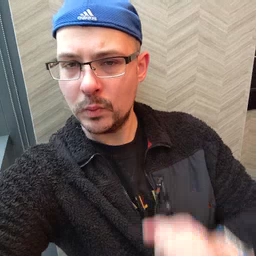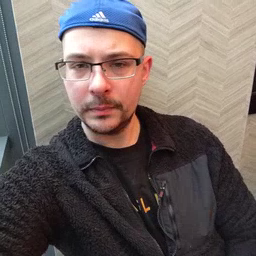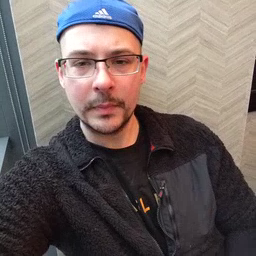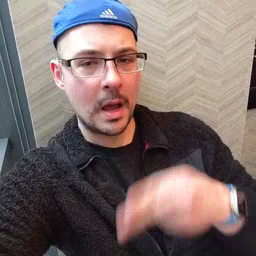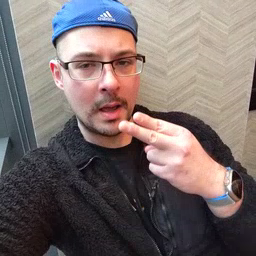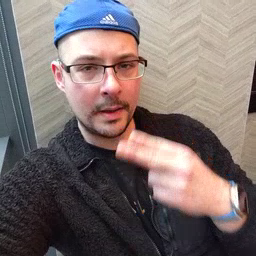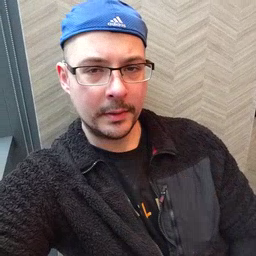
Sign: high